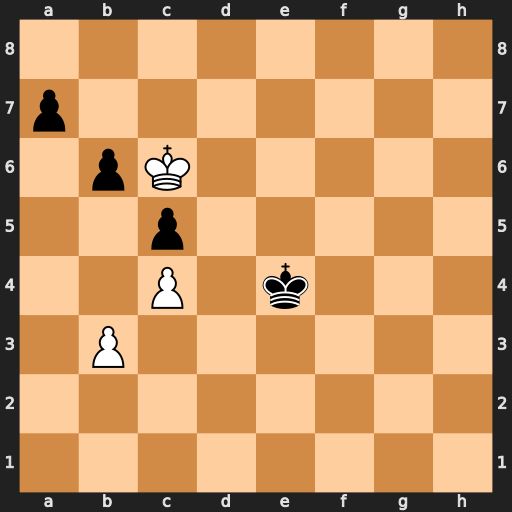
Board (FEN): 8/p7/1pK5/2p5/2P1k3/1P6/8/8
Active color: w
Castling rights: -
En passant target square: -
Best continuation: Kb7 Kd3 Kxa7 Kc3 Kxb6